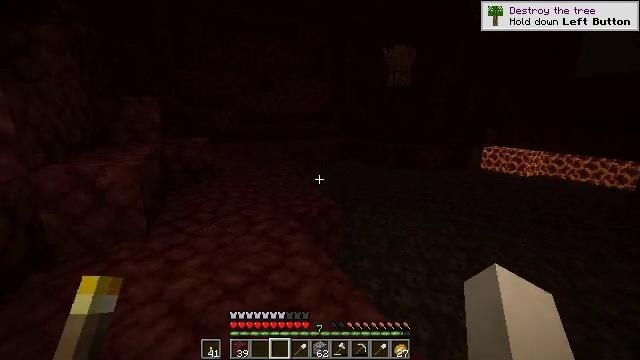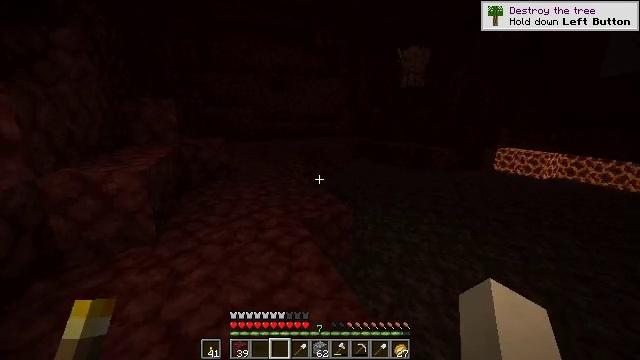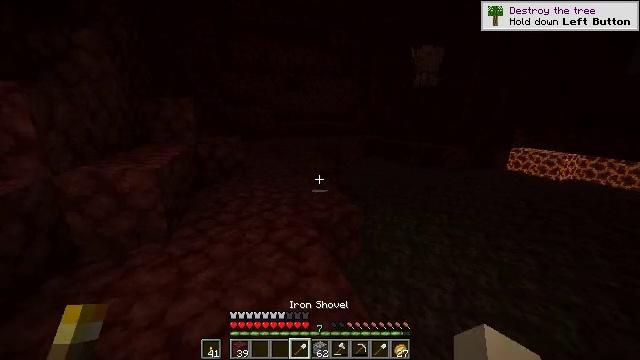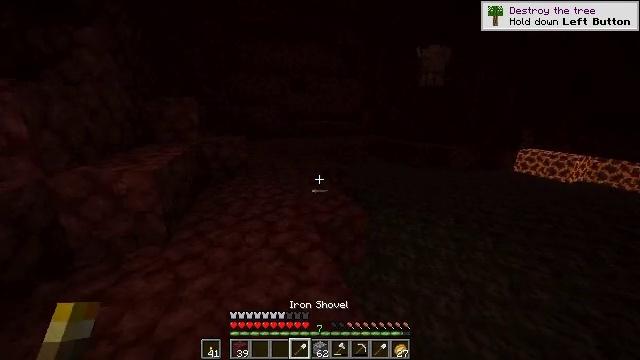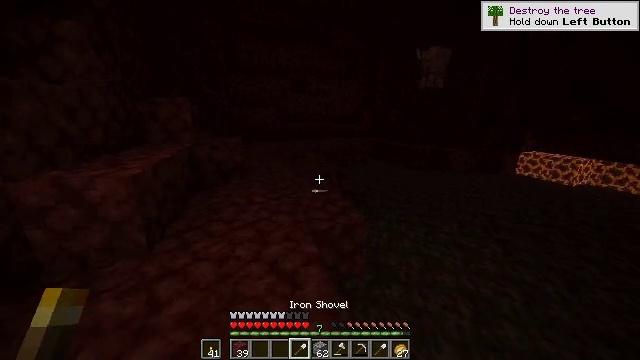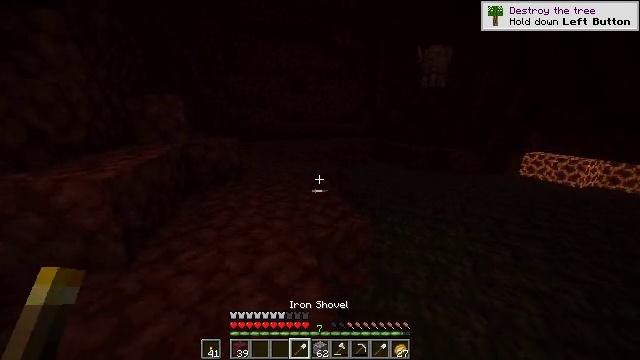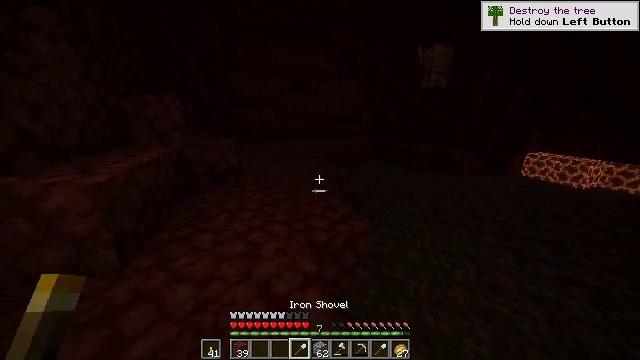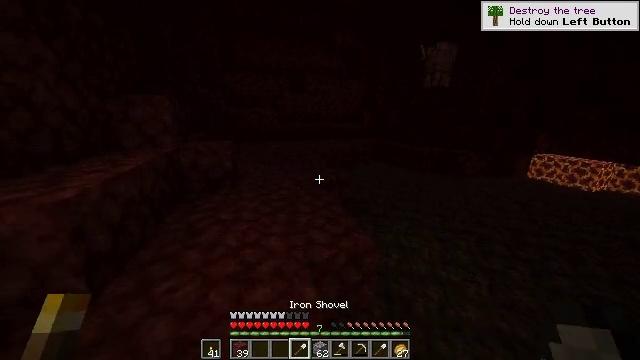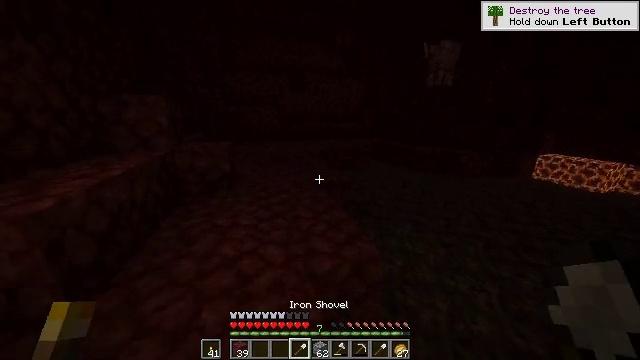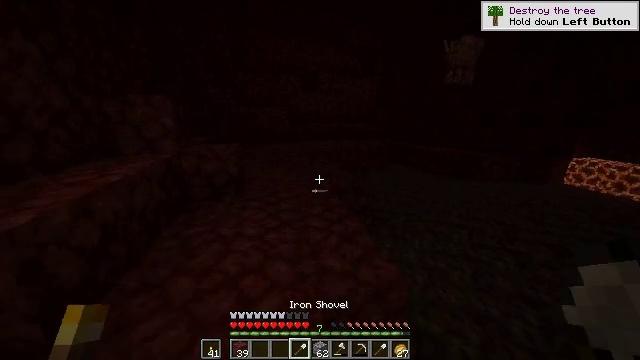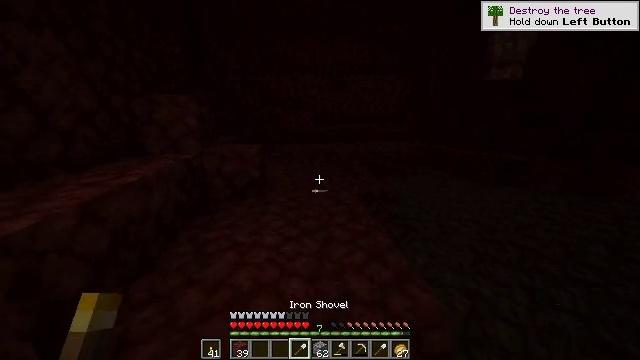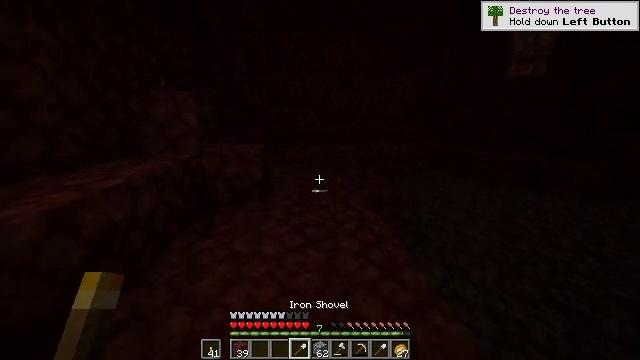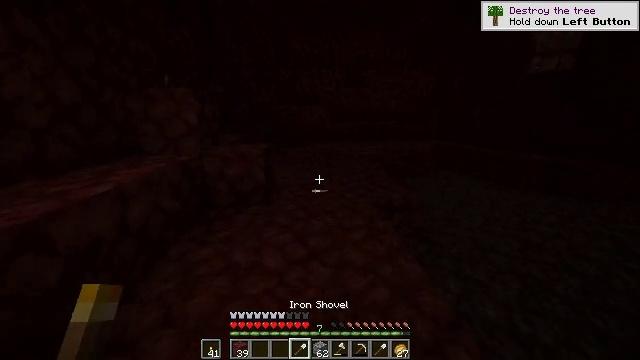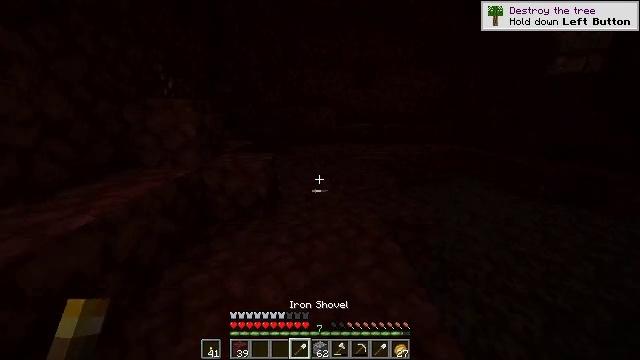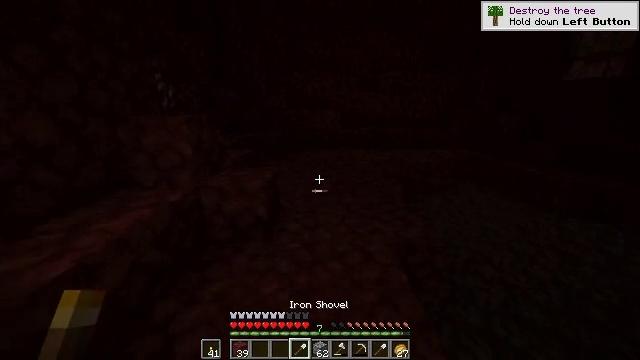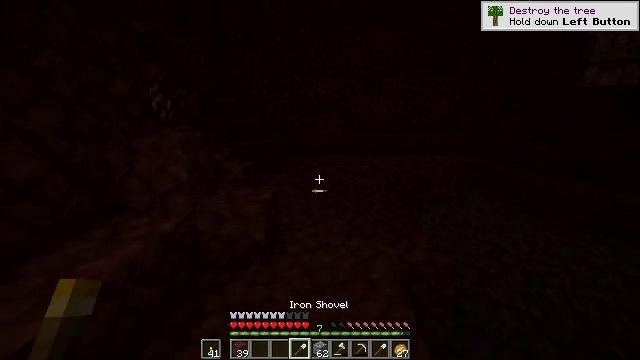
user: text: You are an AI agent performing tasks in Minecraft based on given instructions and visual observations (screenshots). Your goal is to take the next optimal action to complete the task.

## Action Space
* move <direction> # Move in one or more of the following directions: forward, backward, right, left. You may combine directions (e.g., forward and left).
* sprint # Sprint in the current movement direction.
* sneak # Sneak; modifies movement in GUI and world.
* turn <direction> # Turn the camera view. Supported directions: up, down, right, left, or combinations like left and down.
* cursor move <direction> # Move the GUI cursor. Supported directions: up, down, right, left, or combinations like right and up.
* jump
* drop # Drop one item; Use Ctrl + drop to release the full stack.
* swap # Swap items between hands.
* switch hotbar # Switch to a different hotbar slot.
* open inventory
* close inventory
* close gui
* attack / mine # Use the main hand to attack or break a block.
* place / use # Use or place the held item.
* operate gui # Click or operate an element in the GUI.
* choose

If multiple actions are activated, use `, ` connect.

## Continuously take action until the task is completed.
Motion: motion action
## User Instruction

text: Extract soul sand for building purposes.
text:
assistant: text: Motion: move forward, sprint, turn left
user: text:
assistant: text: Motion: move forward, sprint, turn left and down
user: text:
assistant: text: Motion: move forward, sprint, turn left
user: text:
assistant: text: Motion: move forward, sprint
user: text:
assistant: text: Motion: move forward
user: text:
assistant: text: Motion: move forward
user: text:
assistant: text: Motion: move forward, sprint
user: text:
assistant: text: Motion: move forward, sprint
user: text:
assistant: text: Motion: move forward, sprint, turn left
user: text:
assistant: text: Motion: move forward, sprint, turn left
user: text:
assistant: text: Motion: move forward, turn left
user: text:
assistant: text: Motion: move forward, turn left
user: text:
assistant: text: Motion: move forward, turn left, jump
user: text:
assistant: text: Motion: move forward, turn left, jump
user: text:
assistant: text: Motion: move forward, jump
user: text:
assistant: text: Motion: move forward, jump
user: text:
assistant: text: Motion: move forward, turn down, jump
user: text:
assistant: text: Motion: move forward, turn right and down, jump
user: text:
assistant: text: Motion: move forward, turn right and down, jump
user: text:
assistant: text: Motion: move forward, turn right and down, jump
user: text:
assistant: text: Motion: move forward, turn right, jump
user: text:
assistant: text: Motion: move forward, jump
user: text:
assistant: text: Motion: move forward, jump
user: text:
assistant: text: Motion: move forward, jump
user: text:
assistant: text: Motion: move forward, sprint, jump
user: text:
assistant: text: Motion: move forward, sprint, jump
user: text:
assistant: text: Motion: move forward, sprint, turn right and down, jump
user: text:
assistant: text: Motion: move forward, turn right and down, jump
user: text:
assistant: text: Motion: move forward, turn right and down, jump
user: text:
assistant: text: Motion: move forward, turn right and down, jump